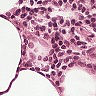
Metastatic tissue present: no